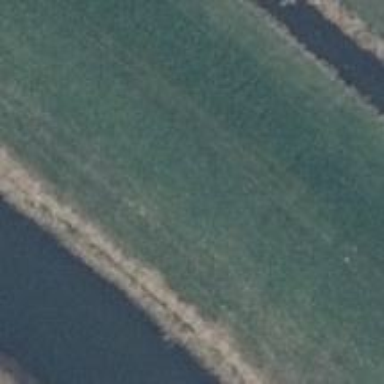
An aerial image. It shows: Grassy path.